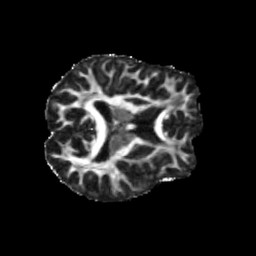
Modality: FA
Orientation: axial
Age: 50
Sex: male
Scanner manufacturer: siemens
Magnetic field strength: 3 T
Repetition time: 3.23 s
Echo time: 0.0892 s